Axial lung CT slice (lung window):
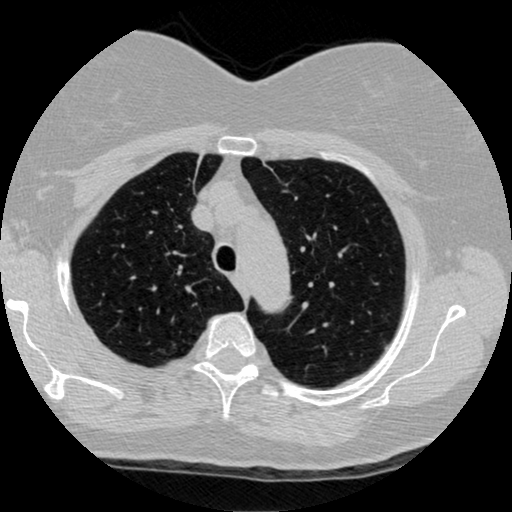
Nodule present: no